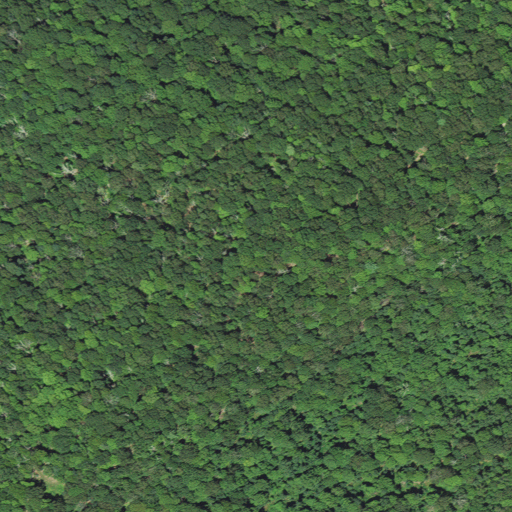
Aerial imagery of mountain in West Virginia named Middle Mountain containing only deciduous forest